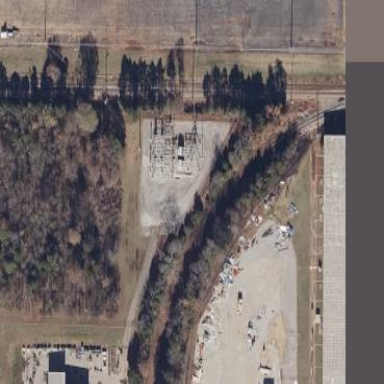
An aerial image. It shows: Distribution level power substation surrounded by fence.